Field crop: maize
Growth stage: 1
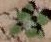
Species: chenopodium